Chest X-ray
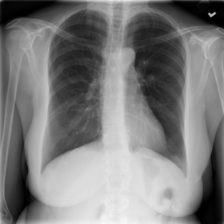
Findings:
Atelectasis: negative
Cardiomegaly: negative
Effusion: negative
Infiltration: negative
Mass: negative
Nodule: negative
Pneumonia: negative
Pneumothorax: negative
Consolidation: negative
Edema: negative
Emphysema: negative
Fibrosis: negative
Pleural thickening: negative
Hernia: negative